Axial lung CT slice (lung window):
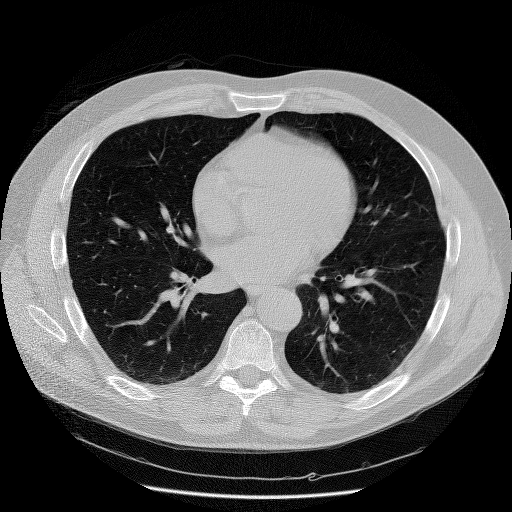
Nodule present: no